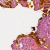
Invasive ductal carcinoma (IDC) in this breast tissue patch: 0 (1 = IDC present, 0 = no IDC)